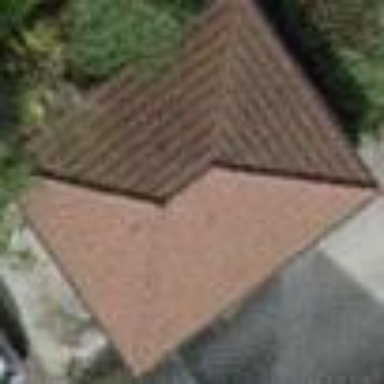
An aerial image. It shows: Building with pyramidal roof made of brown roof tiles. The structure also has walls.